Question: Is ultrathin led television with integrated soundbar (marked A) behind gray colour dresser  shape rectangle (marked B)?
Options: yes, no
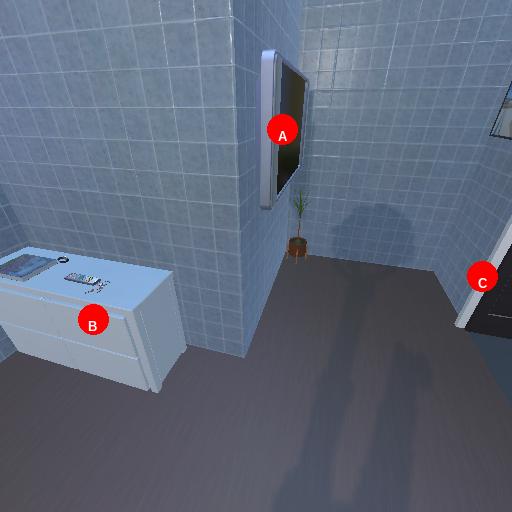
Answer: yes